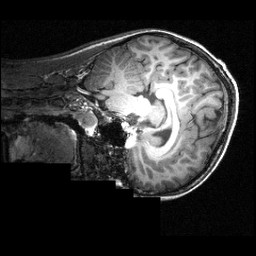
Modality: T1w
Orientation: sagittal
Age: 12
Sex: female
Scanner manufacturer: siemens
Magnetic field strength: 3.951 T
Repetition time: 1.5 s
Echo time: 0.00335 s